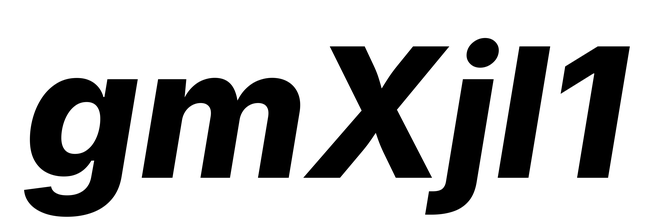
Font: Inter-Italic_ExtraBold_Italic